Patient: sex F, age 68
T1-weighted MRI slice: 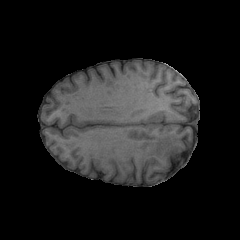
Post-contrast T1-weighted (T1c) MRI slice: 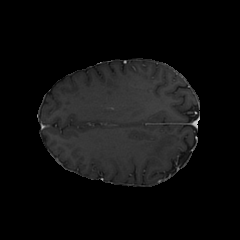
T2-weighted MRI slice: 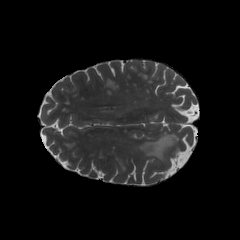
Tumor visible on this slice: yes
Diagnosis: Glioblastoma, IDH-wildtype
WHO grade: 4